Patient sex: M
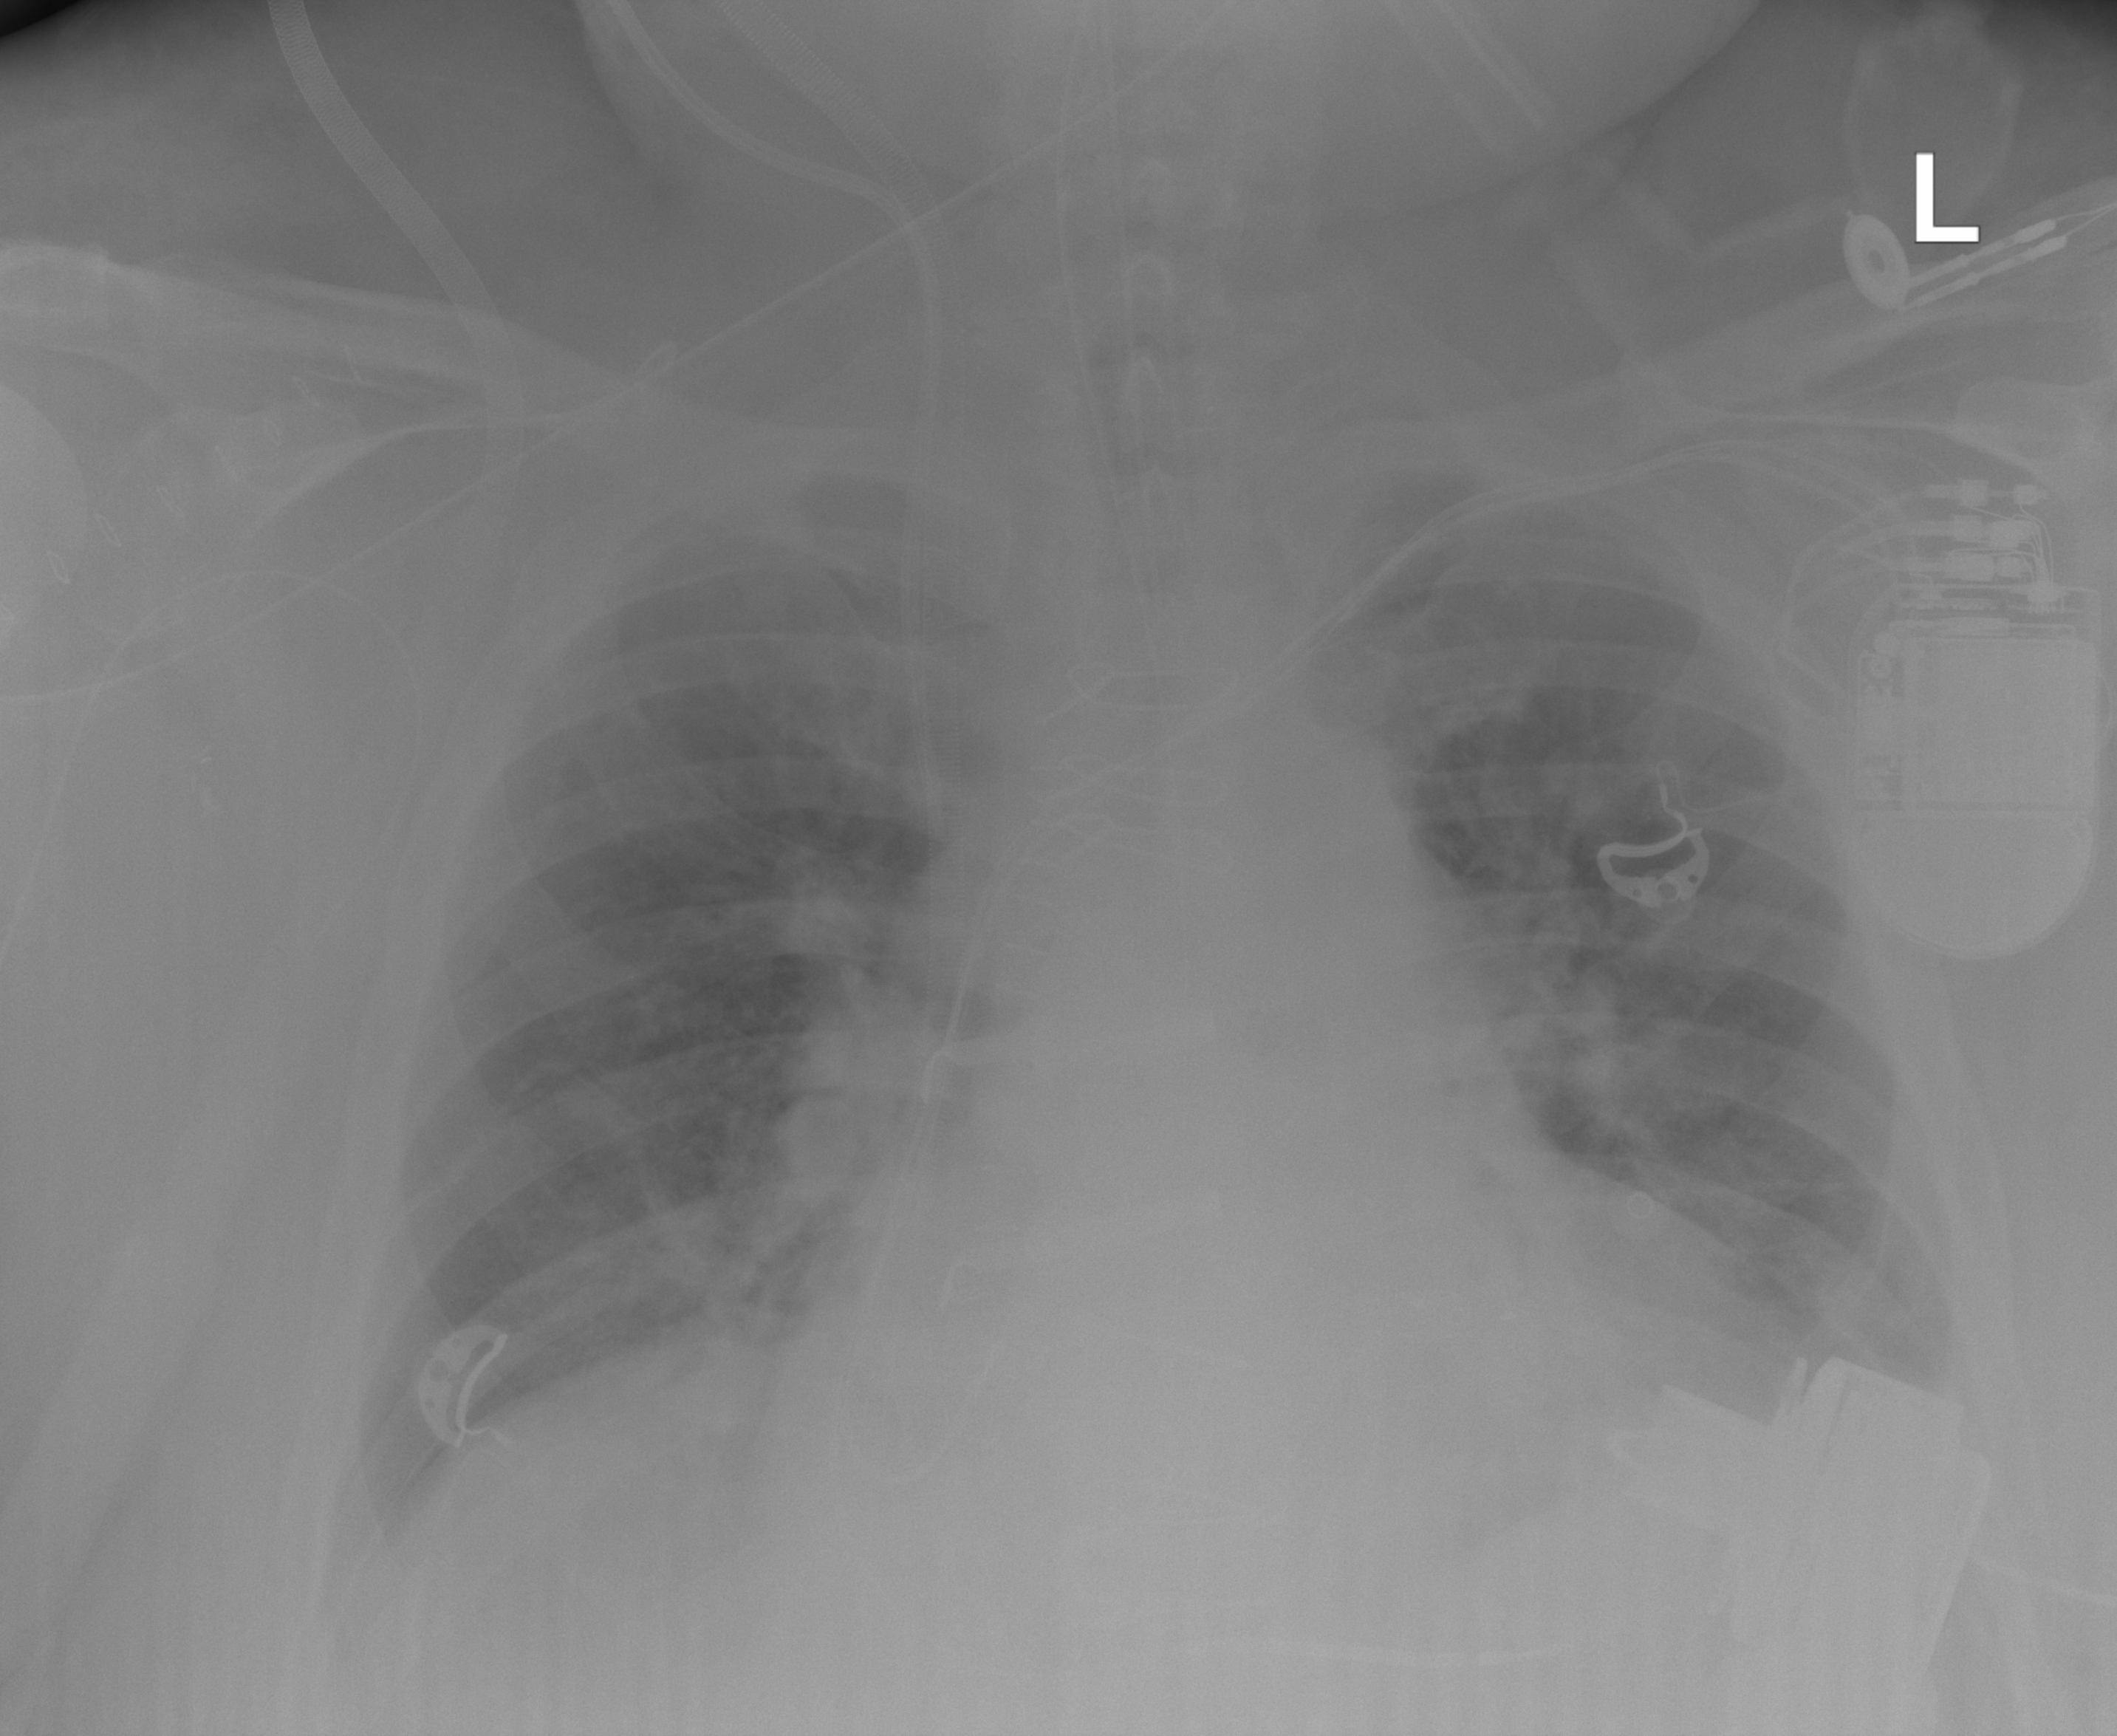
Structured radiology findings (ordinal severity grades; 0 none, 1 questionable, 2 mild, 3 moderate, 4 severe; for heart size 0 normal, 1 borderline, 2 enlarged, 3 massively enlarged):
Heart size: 2
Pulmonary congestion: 0
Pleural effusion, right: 0
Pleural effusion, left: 0
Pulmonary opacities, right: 2
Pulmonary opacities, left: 0
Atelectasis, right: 2
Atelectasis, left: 2